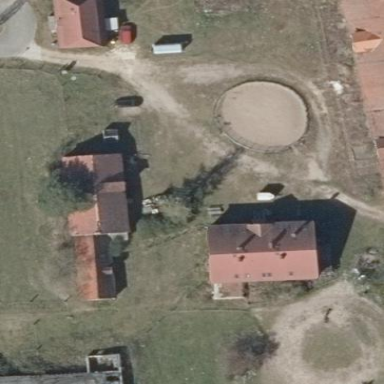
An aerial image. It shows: Farmyard area.